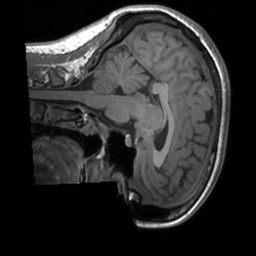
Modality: T1w
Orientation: sagittal
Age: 25
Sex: female
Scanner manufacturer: siemens
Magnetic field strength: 3 T
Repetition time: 1.9 s
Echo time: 0.00226 s